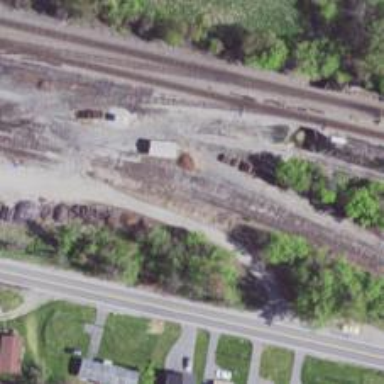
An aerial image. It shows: Railway siding with rails.